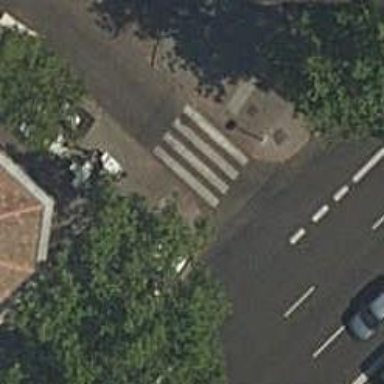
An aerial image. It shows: Marked road crossing.